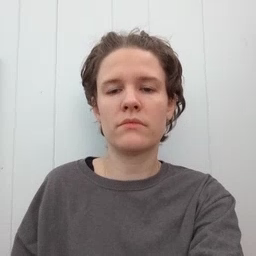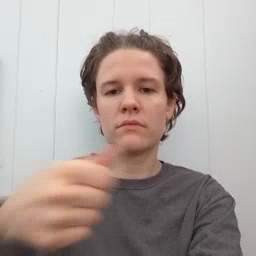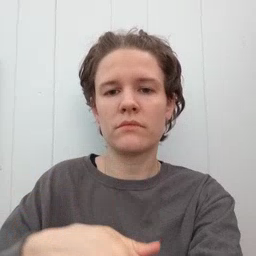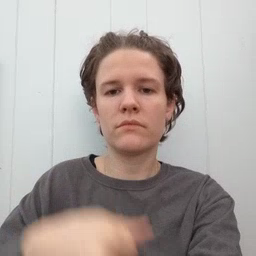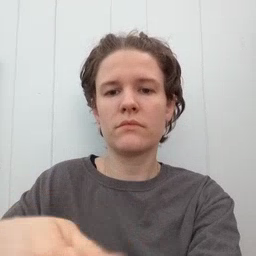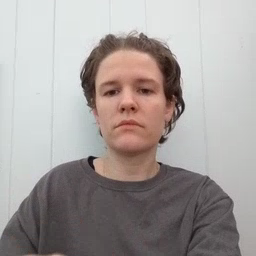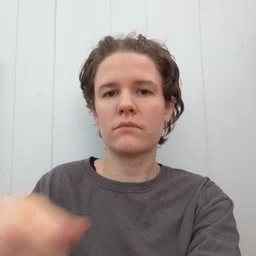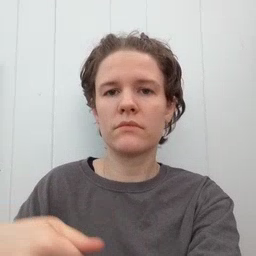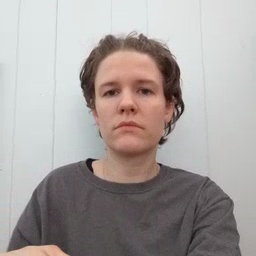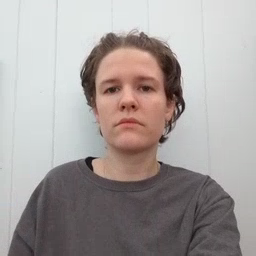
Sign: puzzle